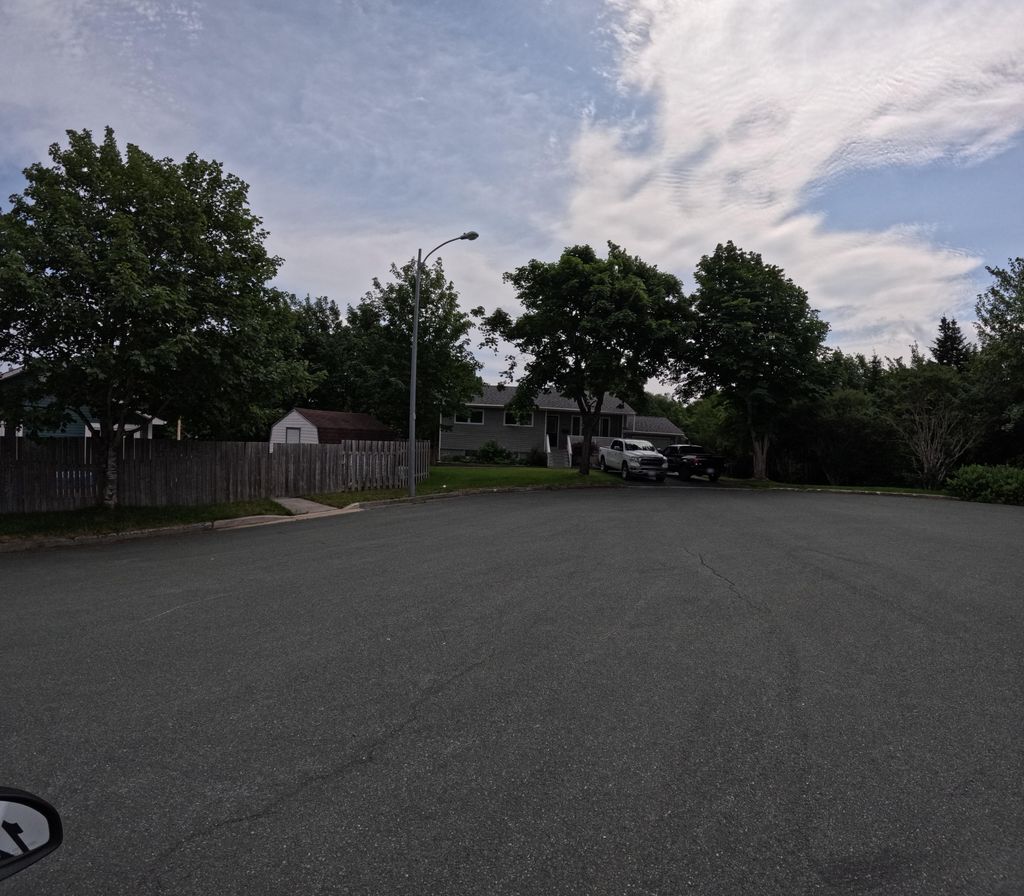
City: st_johns